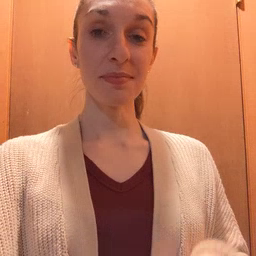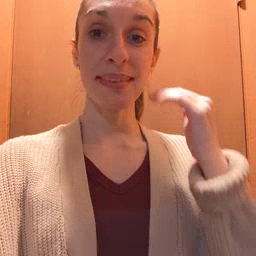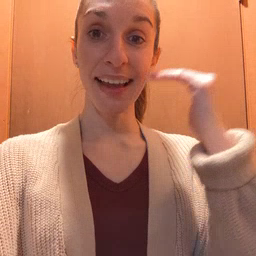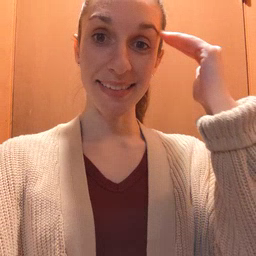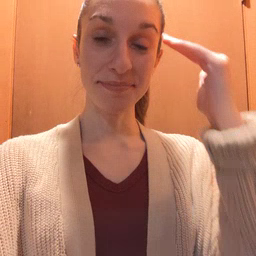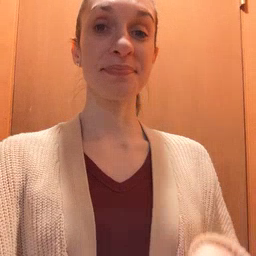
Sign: head